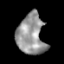
Tissue: lung
Cell type: T cells
Senescence score: 0.1692
Nuclear area (px): 1092
Mean DAPI intensity: 150.272